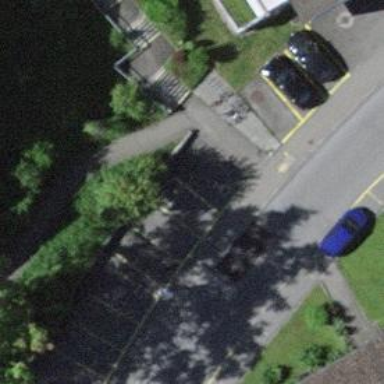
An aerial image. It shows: Disabled parking space.